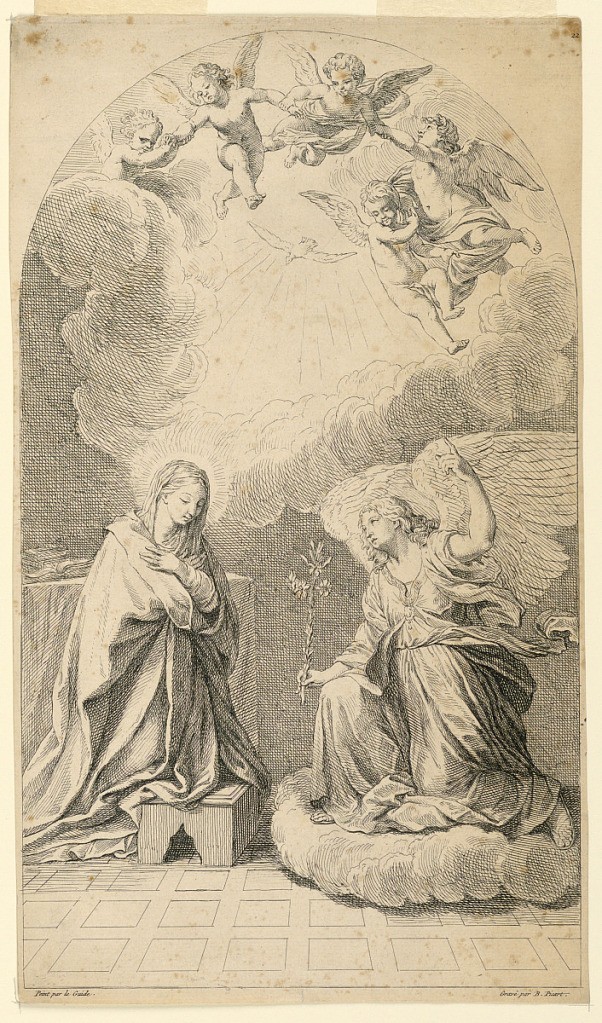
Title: The Annunciation
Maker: Bernard Picart, 1673–1733
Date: ca. 1700
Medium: Engraving on paper
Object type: Print
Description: Saint Mary kneeling at the left, the angel kneeling on a cloud at the right, with the lily. Above, five putti with joined hands, circling above the dove in the rays of light. Below, the artist's names. Top right corner: "22".